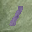
Label: 1